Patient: sex M, age 46
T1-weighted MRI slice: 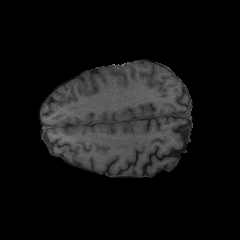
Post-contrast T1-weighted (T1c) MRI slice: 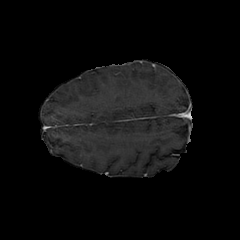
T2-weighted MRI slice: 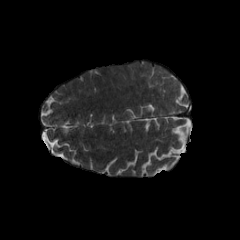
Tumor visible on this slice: no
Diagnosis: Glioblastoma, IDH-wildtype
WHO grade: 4